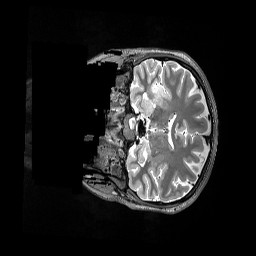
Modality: T2w
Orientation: coronal
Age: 25
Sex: female
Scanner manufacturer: siemens
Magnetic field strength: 3 T
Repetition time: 3.2 s
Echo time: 0.562 s